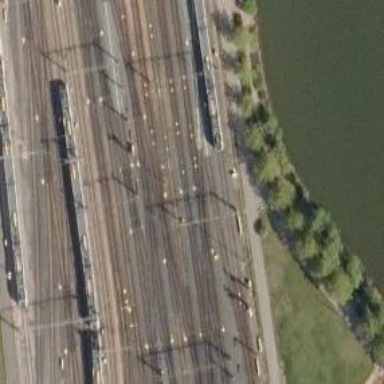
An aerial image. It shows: Railway with continuous electrified contact lines.